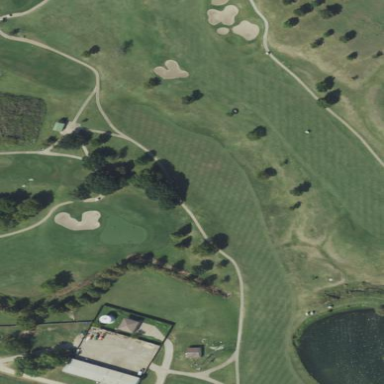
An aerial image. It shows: Golf fairway surrounded by grass.